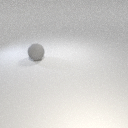
large gray rubber sphere